Question: I am trying to write a macro capable of grouping rows based on their fill color. The issue is: my macro does nothing. It neither groups the rows nor throws an error. I am not sure what I am missing.
'''
Option Explicit
Sub RowGrouper()
Dim rng As Range
Dim lastRow As Long
lastRow = ActiveSheet.Range("A" & Rows.Count).End(xlUp).Row
For Each rng In Range(Cells(10, 1), Cells(lastRow, 1)).Cells
If rng.Interior.ColorIndex = (xlNone Or RGB(255, 255, 238)) Then
'255,255,238 is the light yellow color in the images below
rng.Rows.Group
End If
Next
End Sub
'''
Any help you can lend me is appreciated.
Here is a picture of the rows I am trying to group and one of them grouped as they should be:

Edit: With the help of Michael Murphy, I am getting closer, but now it is only group the light yellow rows, rather than all of the white and light yellow rows.
<URL>
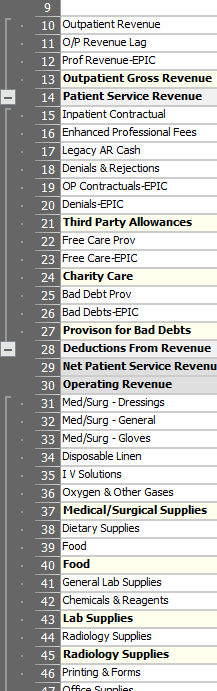
Answer: Your problem is here:
'''
If rng.Interior.ColorIndex = (xlNone Or RGB(255, 255, 238)) Then
'''
you'll need to change this to
'''
If rng.Interior.ColorIndex = xlNone Or rng.Interior.Color = RGB(255, 255, 238) Then
'''
In the future you should try stepping through your code line-by-line. You'd be able to see that your 'If' always evaluates to 'False' no matter what color your cell is.